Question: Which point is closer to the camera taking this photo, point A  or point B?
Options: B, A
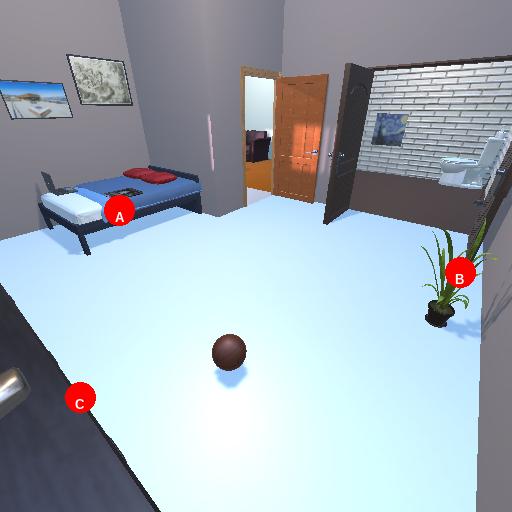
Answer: B